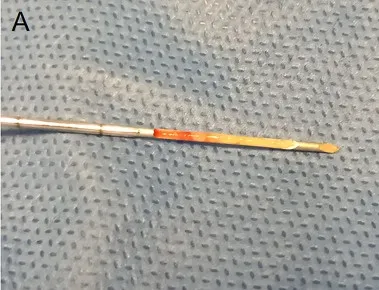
Puncture specimen obtained through ultrasound-guided puncture and histopathologic images showing cells with pleomorphism. (A) Puncture specimen of the right cervical lymph node (obtained from the Hangzhou Red Cross Hospital).
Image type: chart (chart)